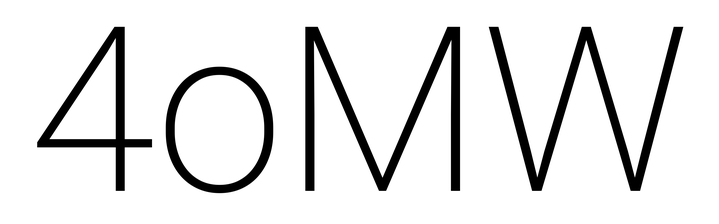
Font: Roboto_ExtraLight